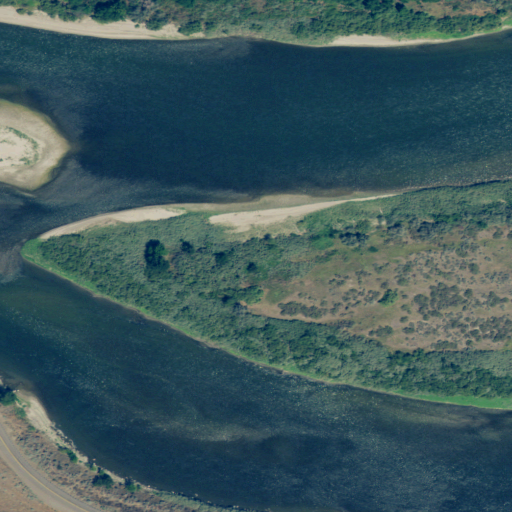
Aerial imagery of island in Oregon named Darrows Islands containing open water, herbaceous wetlands, cultivated crops, grassland, shrub, woody wetlands, medium intensity development, low intensity development, and open development